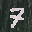
Label: 7